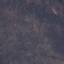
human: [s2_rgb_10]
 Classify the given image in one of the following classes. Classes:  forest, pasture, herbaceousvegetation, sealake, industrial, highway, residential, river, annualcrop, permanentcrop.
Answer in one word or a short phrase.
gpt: HerbaceousVegetation